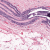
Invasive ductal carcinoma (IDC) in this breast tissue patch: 0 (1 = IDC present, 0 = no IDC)